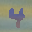
Label: 4